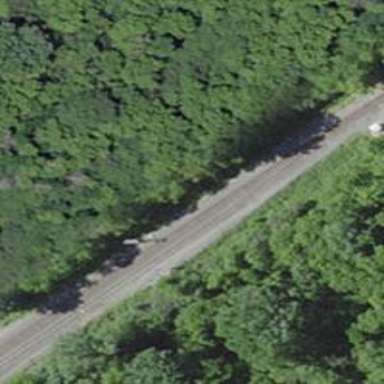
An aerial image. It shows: Railway siding with rails.